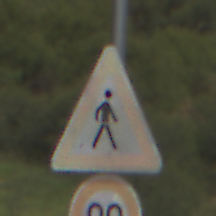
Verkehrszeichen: FussgaengerLinks
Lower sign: Geschwindigkeit90
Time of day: Midday
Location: Outdoor (Nature)
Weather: PartlyCloudy
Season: NotSpecified
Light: Natural